Field crop: maize
Growth stage: 1
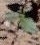
Species: datura